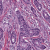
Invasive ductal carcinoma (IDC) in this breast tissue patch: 1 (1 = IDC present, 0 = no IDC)